Current action and preconditions to check: trajectory_clear

Your task: For each precondition in the list above, predict whether it will hold at this action.

Consider the current scene as observed from the mobile robot's camera, and analyze the predicted future states of all dynamic agents (e.g., people, animals, vehicles, or any moving entities) within the NEXT SECOND.

IMPORTANT: Only answer "very likely" if you are absolutely certain—based on strong, clear evidence—that a dynamic agent will violate the precondition in the predicted future state. Do NOT answer "very likely" for unlikely, ambiguous, or low-probability risks.

Ask yourself for each precondition: Is there a high probability, with clear and convincing evidence, that the predicted future states of any dynamic agent will interfere with the predicted future state of the currently executing action within the NEXT SECOND, causing that precondition to fail?

Assess the risk level based on these predictions. Use "likely" or "very likely" if motions create a clear risk of interference.

Use "neutral" or "improbable" if agents are nearby but their predicted paths are clearly diverging or non-conflicting.

Failure Risk Categories: "very improbable", "improbable", "neutral", "likely", "very likely"

Answer Format: Output ONLY the probability_of_failure value from these categories: "very improbable", "improbable", "neutral", "likely", "very likely"

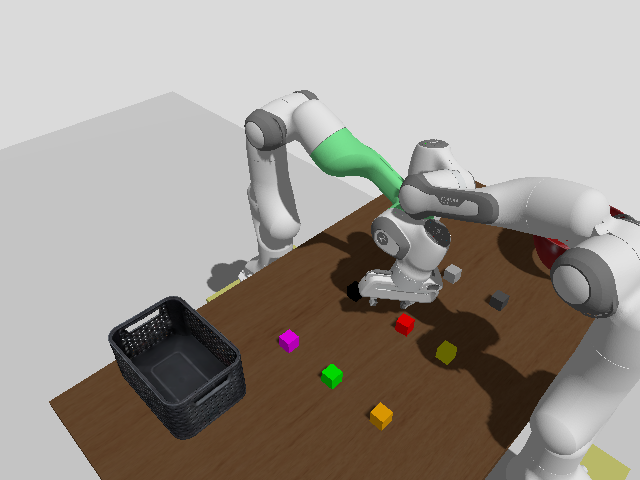

Answer: likely